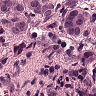
Metastatic tissue present: yes